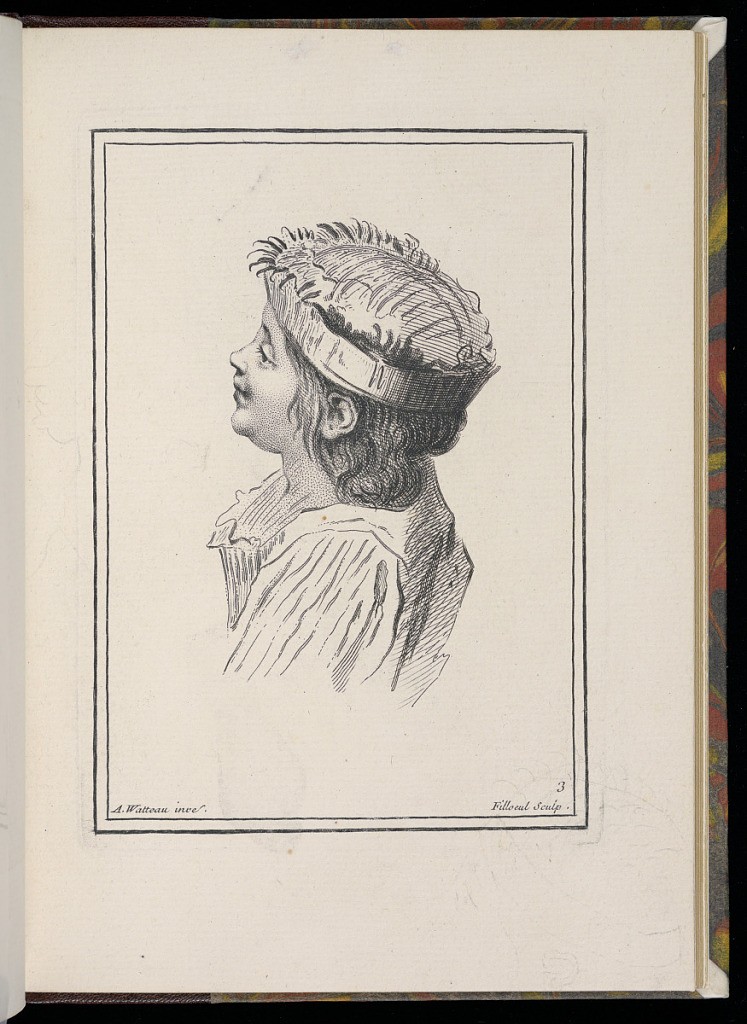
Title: Child Wearing a Cap or Crown
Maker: Antoine Watteau, French, 1684–1721
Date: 1734
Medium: Etching on laid paper
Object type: Print
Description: Study of a child's head, wearing a crown or cap, after A. Watteau. The young child is in profile, wearing a crown or cap, with shoulder-length hair. The plate is numbered and signed.